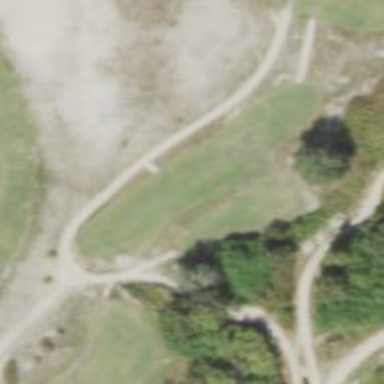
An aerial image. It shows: Footway that resembles golf path.